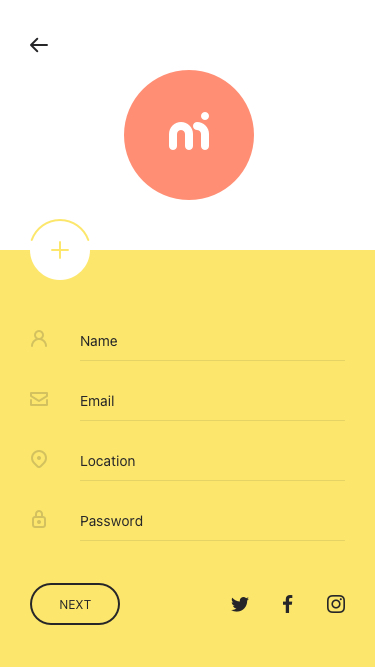
Text in this UI design:
Name
Email
Location
Password